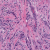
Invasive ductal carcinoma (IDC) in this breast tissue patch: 1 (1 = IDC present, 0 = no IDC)